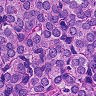
Metastatic tissue present: yes